Question: I was trying to answer to a question <URL> yesterday, the guy tried to color the text in a TextBlock with a color and the underline with another color, it was apparently not possible.
I tried to play the smarty, and wanted to apply a 'LinearGradiantBrush' so I can force the underline with a color and a text with another doing this :
'''
<TextBlock Margin="68,232,124,300" FontSize="35">
<Underline>
<Underline.Foreground>
<LinearGradientBrush EndPoint="0.5,1" StartPoint="0.5,0">
<GradientStop Color="Red" Offset="0.764"/>
<GradientStop Color="White" Offset="0.773"/>
</LinearGradientBrush>
</Underline.Foreground>
Here s my text
</Underline>
</TextBlock>
'''

As you can see the GradiantBrush is applied separately, Weird, but why ?
I expected it to be graduant from white to red from the extra bottom to the extra top (including the line all as one object), not like it's shown here.
Is that normal ?? is it supposed to be like that?
This behavior exists in WPF as well.
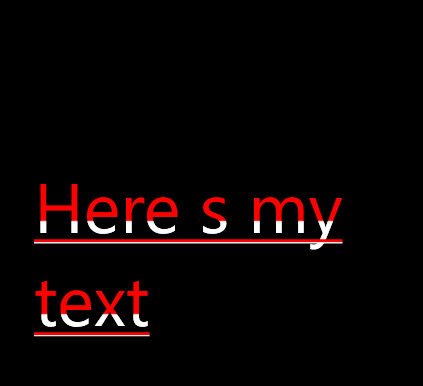
Answer: It is possible to change the color of the underline in WPF.
'''
<TextBlock FontSize="35" Foreground='Red'
Text='Here is my text'>
<TextBlock.TextDecorations>
<TextDecoration>
<TextDecoration.Pen>
<Pen Brush='Orange' />
</TextDecoration.Pen>
</TextDecoration>
</TextBlock.TextDecorations>
</TextBlock>
'''

This doesn't seem possible in the Windows Phone and Silverlight implementation.
One possiblility is to use a typeface with a built-in underline.
<URL>
In that case, a gradient might work, because the underline is part of the word.